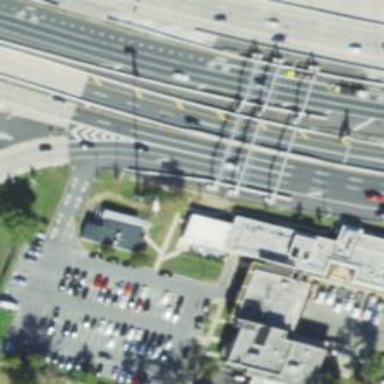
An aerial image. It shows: Toll gantry on the road.